Interaction volume radius: 10 \u00c5
Interaction volume height: 40 \u00c5
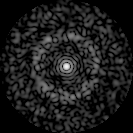
Disorder parameter: 0.841